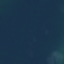
Land use / land cover class: SeaLake